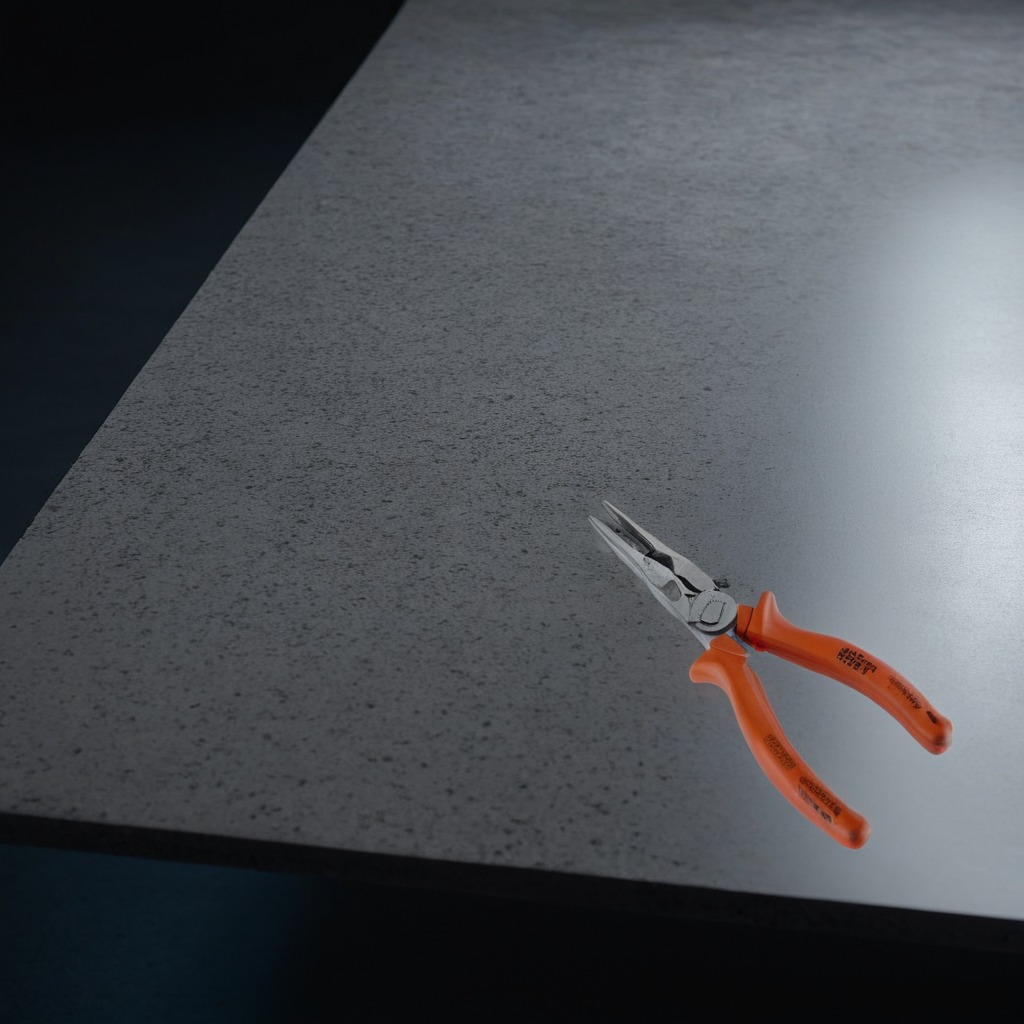
A plier is lying on a clean granite table inside a workshop at night dim ambient light soft shadows worn but